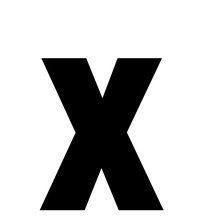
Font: Roboto_Condensed_ExtraBold